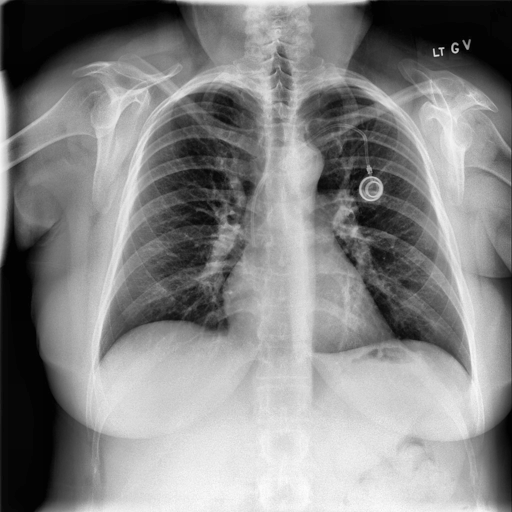
Finding: NORMAL